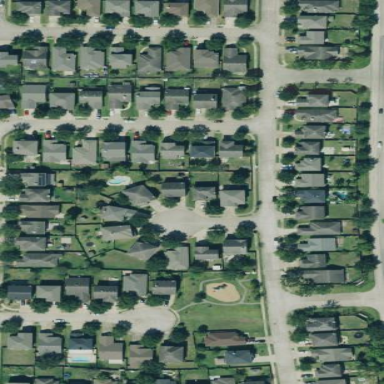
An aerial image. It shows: Residential neighbourhood consisting of single-family homes.